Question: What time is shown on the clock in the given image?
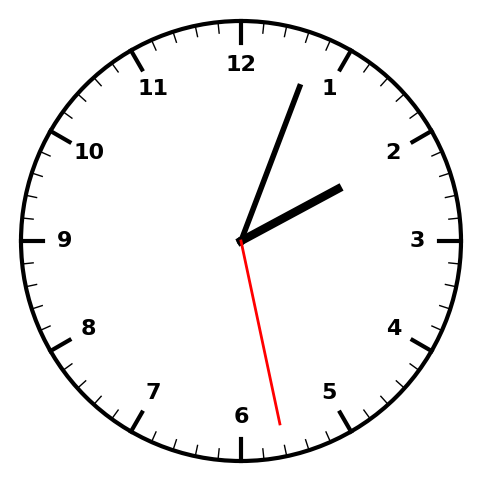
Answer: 02:03:28